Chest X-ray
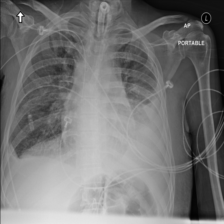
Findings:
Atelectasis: negative
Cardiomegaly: negative
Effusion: positive
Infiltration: negative
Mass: negative
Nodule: negative
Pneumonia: negative
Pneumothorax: negative
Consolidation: negative
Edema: negative
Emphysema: negative
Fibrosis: negative
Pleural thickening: negative
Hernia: negative